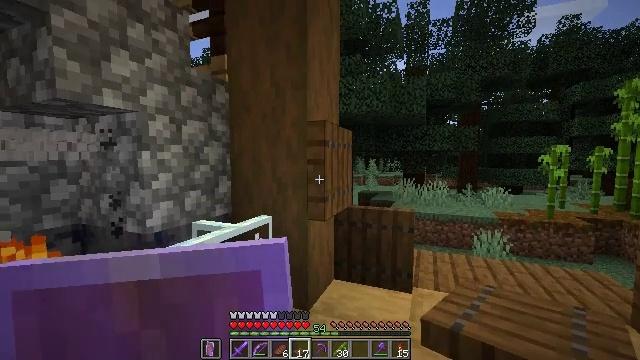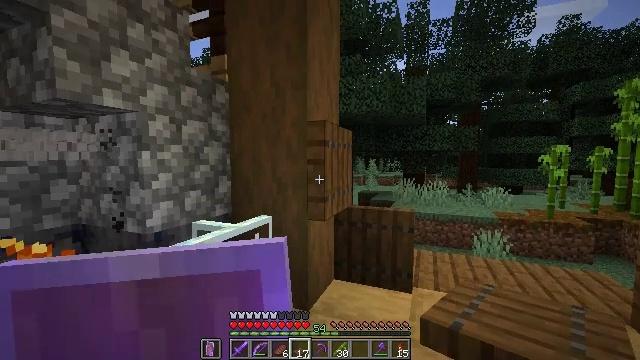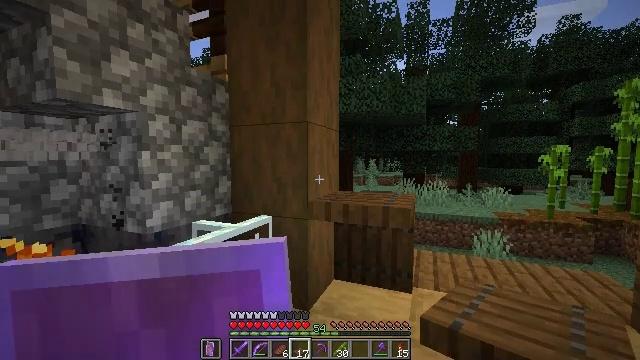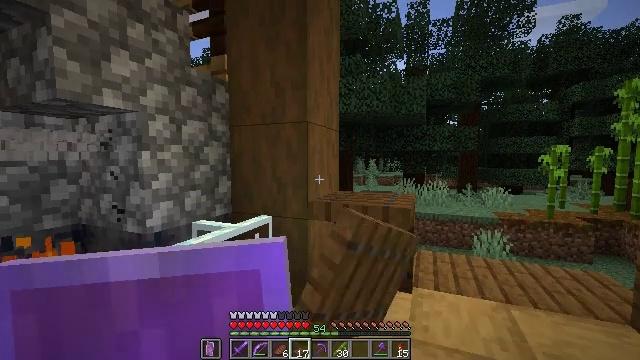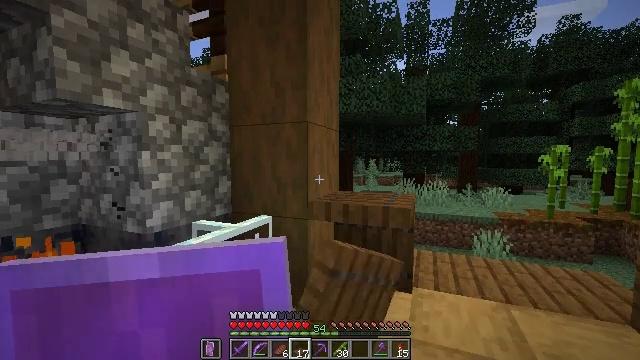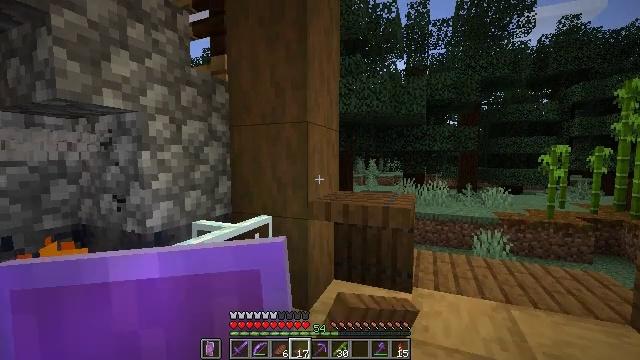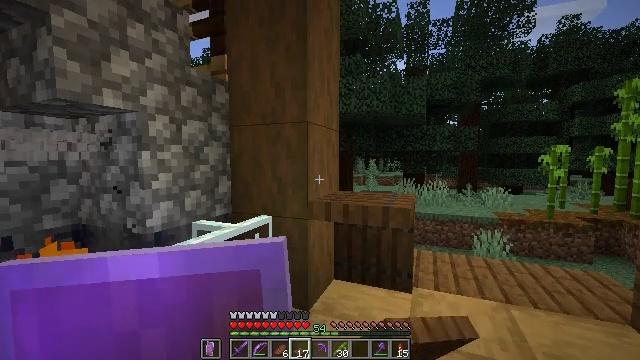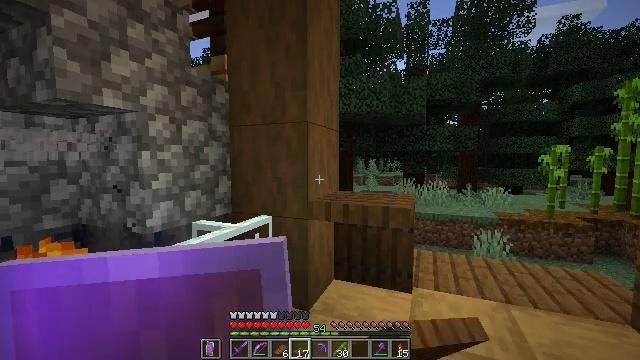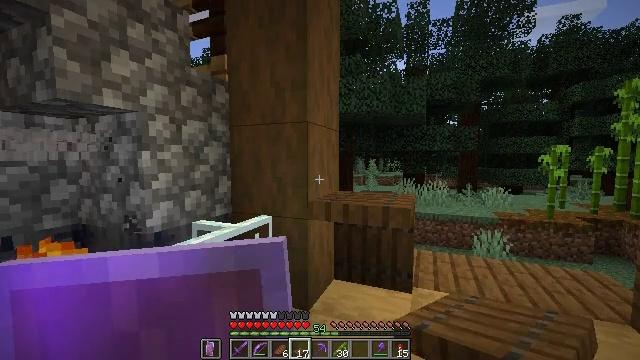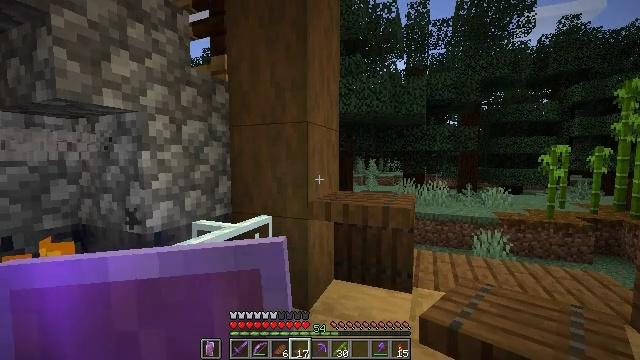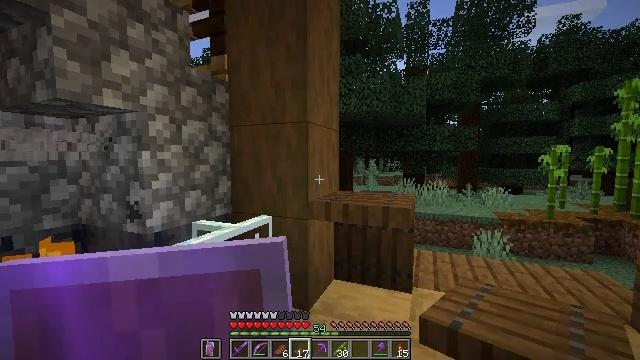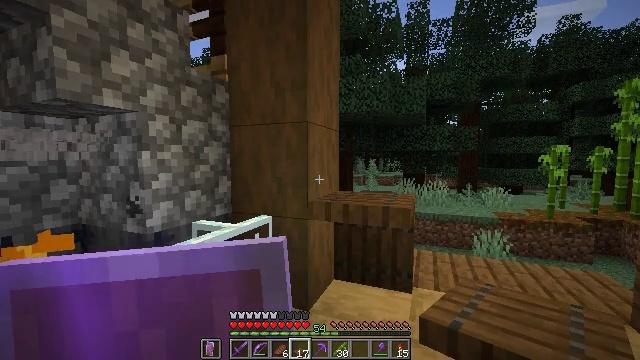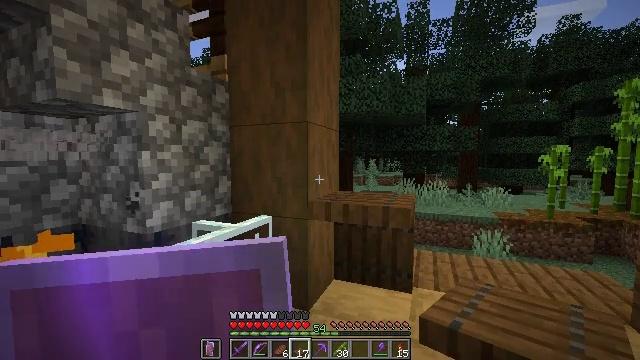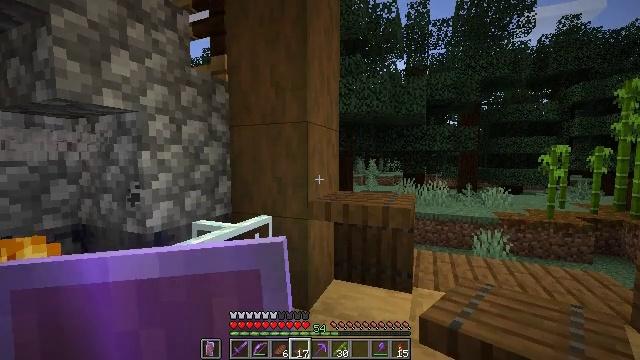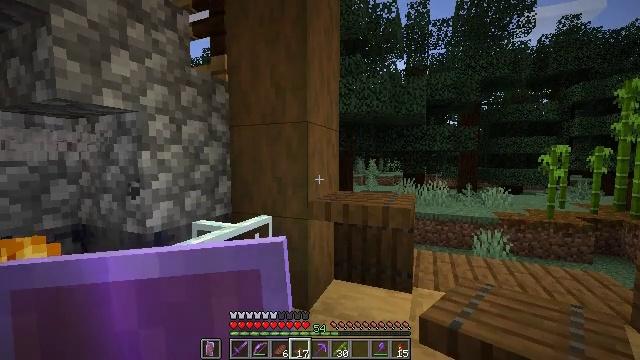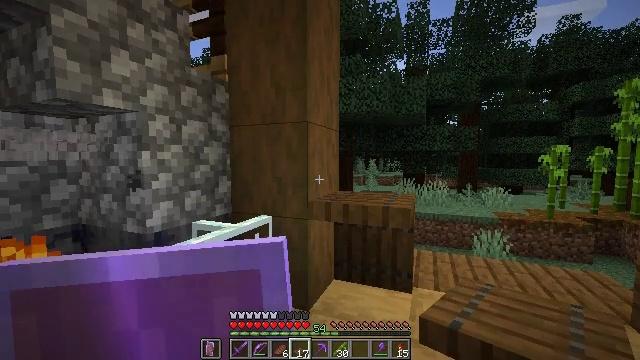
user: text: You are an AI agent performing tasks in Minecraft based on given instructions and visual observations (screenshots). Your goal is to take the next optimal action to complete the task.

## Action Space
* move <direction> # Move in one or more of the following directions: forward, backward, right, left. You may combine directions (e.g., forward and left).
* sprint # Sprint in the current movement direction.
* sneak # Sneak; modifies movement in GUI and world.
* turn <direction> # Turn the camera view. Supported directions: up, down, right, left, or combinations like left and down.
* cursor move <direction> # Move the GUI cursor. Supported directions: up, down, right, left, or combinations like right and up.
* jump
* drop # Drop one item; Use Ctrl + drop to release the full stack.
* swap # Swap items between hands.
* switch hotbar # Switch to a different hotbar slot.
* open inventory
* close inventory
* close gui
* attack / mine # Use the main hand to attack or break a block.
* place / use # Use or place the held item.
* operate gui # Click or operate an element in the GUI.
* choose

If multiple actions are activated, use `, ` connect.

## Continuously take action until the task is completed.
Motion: motion action
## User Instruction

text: Collect the spruce trapdoor from its position.
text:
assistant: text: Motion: no_op
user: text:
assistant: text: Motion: use / place
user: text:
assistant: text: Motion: use / place
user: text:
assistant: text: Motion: use / place
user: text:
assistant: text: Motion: no_op
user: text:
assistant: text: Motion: no_op
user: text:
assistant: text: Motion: no_op
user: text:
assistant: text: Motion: no_op
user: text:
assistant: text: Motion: no_op
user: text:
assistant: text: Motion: no_op
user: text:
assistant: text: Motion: no_op
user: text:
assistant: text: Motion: no_op
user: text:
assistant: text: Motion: no_op
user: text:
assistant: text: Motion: no_op
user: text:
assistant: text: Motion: no_op
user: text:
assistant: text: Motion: move forward
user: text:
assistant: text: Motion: move forward
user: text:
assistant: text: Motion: move forward and move right
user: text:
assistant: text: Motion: move forward and move right
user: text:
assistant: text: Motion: move forward and move right
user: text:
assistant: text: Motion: move forward and move right
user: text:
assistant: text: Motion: move forward, turn down
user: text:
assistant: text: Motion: move forward, turn left and down
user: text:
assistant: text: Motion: turn left and down
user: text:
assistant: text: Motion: turn left and down
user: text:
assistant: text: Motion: no_op
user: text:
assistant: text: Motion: no_op
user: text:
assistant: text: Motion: no_op
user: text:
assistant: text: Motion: no_op
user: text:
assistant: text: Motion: no_op